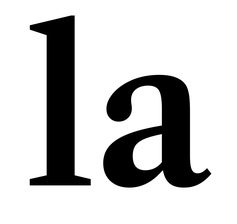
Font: LibreCaslonText_SemiBold